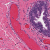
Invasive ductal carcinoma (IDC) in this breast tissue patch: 0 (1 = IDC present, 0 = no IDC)